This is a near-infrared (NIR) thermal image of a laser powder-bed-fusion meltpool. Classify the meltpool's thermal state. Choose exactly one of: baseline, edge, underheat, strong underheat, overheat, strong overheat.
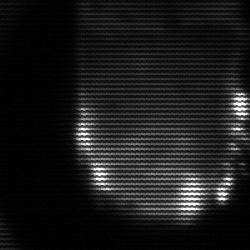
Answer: baseline